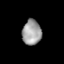
Tissue: lung
Cell type: T cells
Senescence score: 0.205
Nuclear area (px): 472
Mean DAPI intensity: 157.763